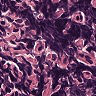
Metastatic tissue present: no